Question: I was trying to initialize a datatable with a ajax response.
But I got error message like this.
> DataTables warning: table id=datatable - Requested unknown parameter '0' for row 0, column 0. For more information about this error, please see <URL>
This is my datatable initialization.
'''
table = $('#datatable').DataTable({
"ajax": {
type: 'POST',
url: 'bridgeHandler.php',
data: {action: 'getAllCategories'},
'columns': [
{"data": "name"},
{"data": "description"},
{"data": null,
"render": function (data, type, row) {
return "";
}
},
]
},
"initComplete": function (settings, json) {
// Apply the search
table.columns().every(function () {
var that = this;
$('#datatable', this.footer()).on('keyup change', function () {
if (that.search() !== this.value) {
that
.search(this.value)
.draw();
}
});
});
},
destroy: true,
ordering: false
});
'''
And this is my JSON response
'''
{"data":[{"id":"3","name":"fgdgfdfg","description":"gfgdfgfdg"}]}
'''
This is that error message:

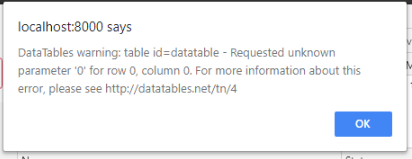
Answer: Response from Ajax has not matched the column size in some cases. It was the issue.